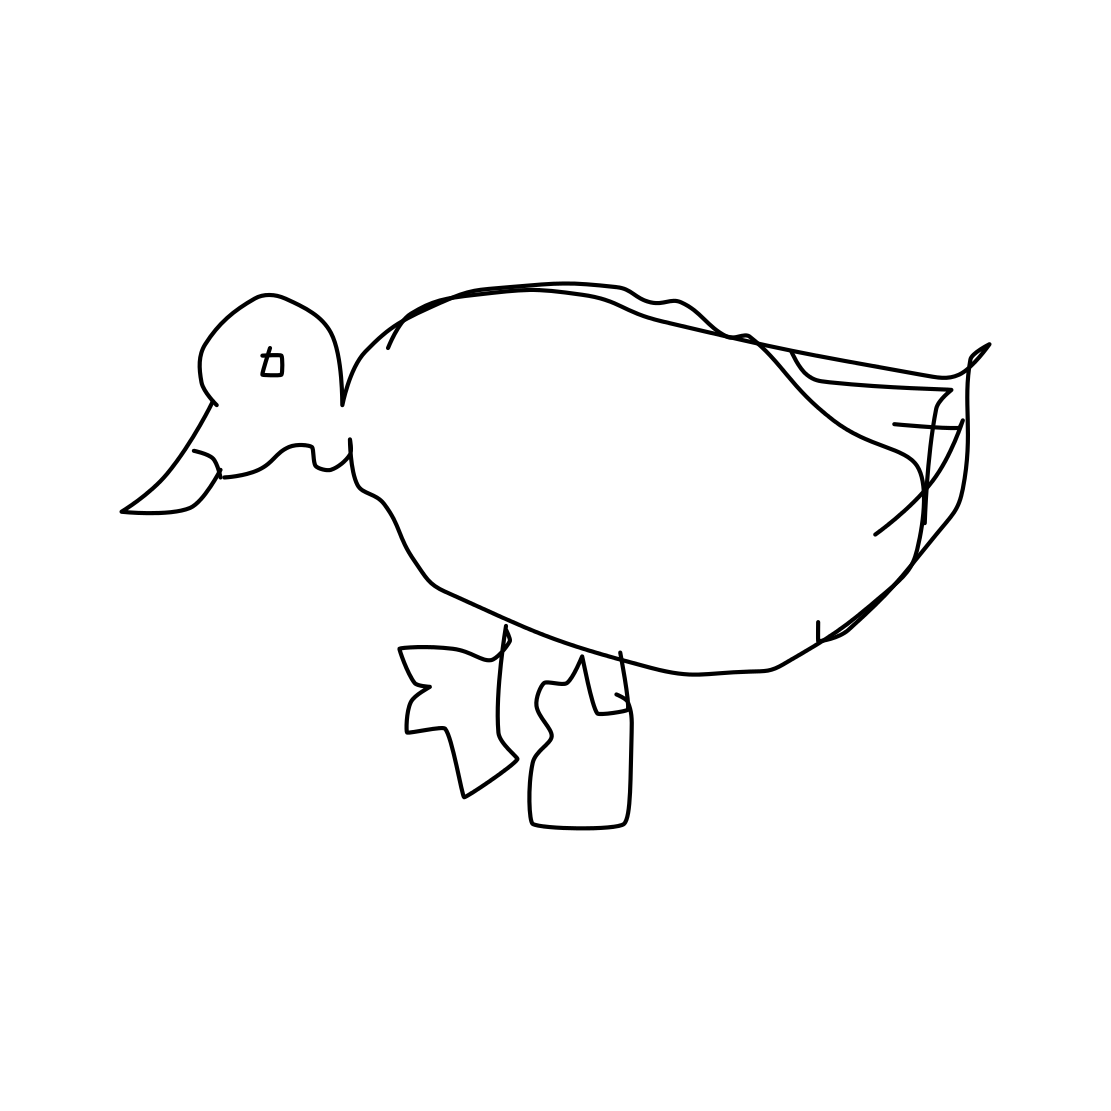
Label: duck